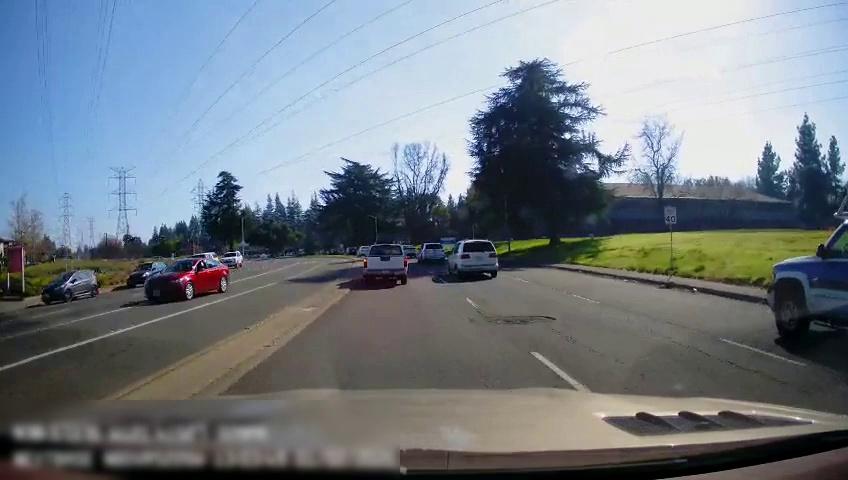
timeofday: Day
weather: Sunny
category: Drivable Space
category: Drivable Space
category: Vehicles | Car
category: Vehicles | Car
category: Vehicles | Car
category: Vehicles | SUV
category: Vehicles | Truck
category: Vehicles | Truck
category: Vehicles | Van
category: Vehicles | SUV
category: Vehicles | Car
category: Vehicles | Car
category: Lanes | Opposite Lane
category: Lanes | Opposite Lane
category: Lanes | Current Lane
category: Lanes | Current Lane
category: Traffic | Signs